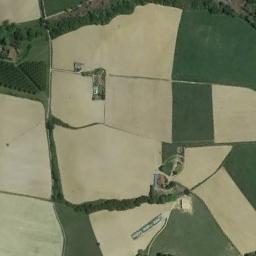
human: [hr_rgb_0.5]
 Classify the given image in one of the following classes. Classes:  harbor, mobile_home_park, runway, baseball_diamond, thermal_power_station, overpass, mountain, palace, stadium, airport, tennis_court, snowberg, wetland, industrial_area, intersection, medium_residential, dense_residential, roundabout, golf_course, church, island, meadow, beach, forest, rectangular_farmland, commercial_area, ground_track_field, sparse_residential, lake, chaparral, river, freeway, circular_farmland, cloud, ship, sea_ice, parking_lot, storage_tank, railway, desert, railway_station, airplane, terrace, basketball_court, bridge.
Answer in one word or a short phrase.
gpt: rectangular_farmland